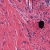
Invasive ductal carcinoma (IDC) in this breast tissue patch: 1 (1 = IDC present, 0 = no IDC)